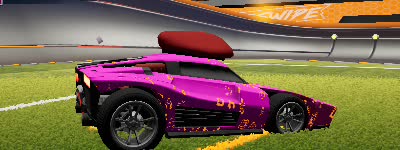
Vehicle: breakout